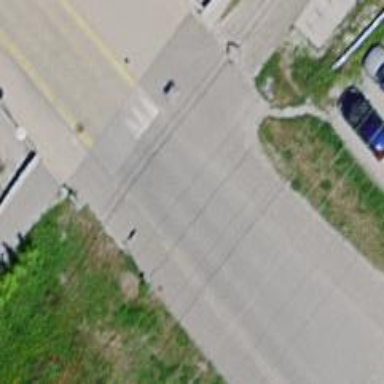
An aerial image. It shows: Asphalt sidewalk along the footway.